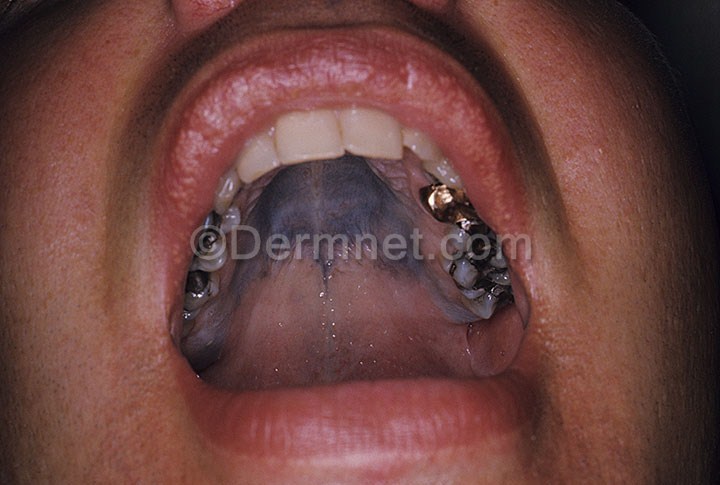
Disease: Exanthems and Drug Eruptions